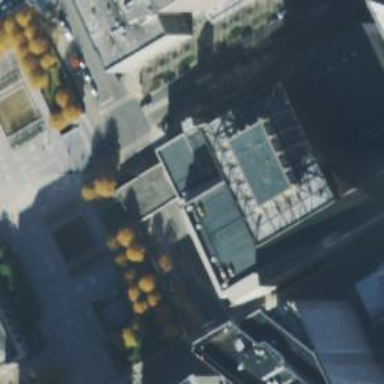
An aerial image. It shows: Arts centre.